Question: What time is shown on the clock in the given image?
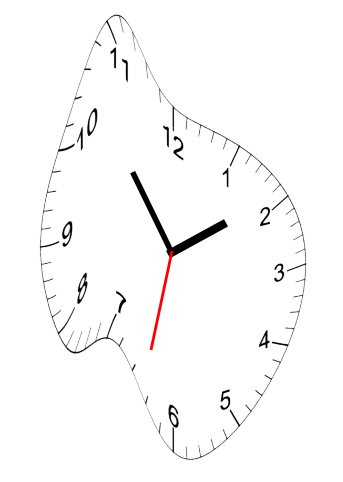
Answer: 01:53:32